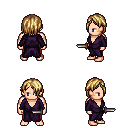
a pixel art fantasy rpg character, male body template, human, light skin, purple robe, red pants, blonde bangs hairstyle, dagger, four views (front, back, left, right), 2x2 character sprite sheet, small pixel art, hard edges, no anti-aliasing